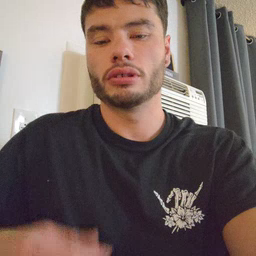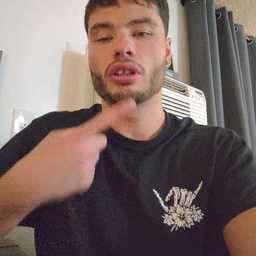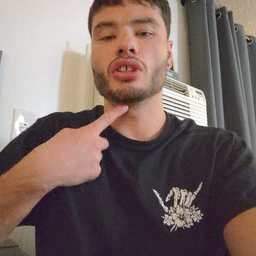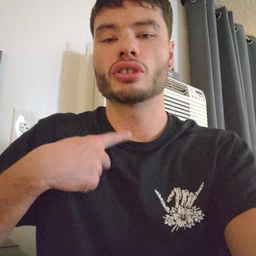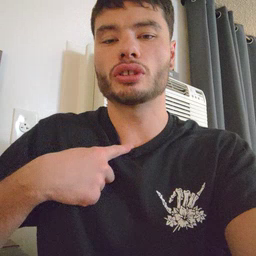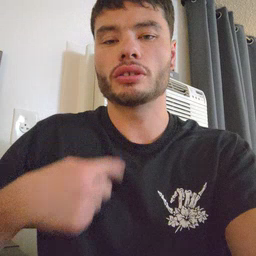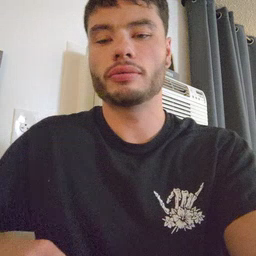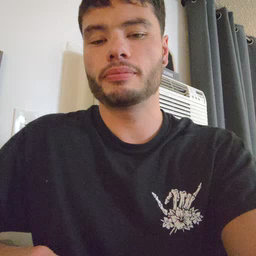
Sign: thirsty